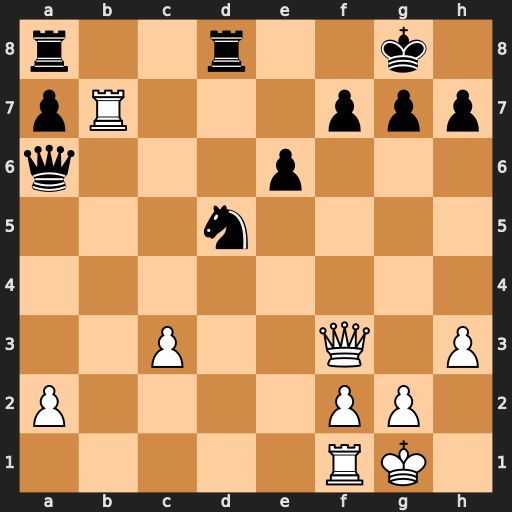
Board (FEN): r2r2k1/pR3ppp/q3p3/3n4/8/2P2Q1P/P4PP1/5RK1
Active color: w
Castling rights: -
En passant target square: -
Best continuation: Qxf7+ Kh8 Qxg7#